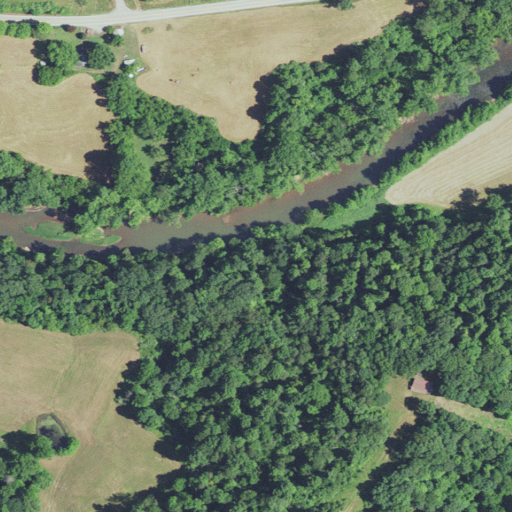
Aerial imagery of bar in West Virginia named Mussel Shoals containing mixed forest, deciduous forest, pasture, open water, open development, low intensity development, and evergreen forest